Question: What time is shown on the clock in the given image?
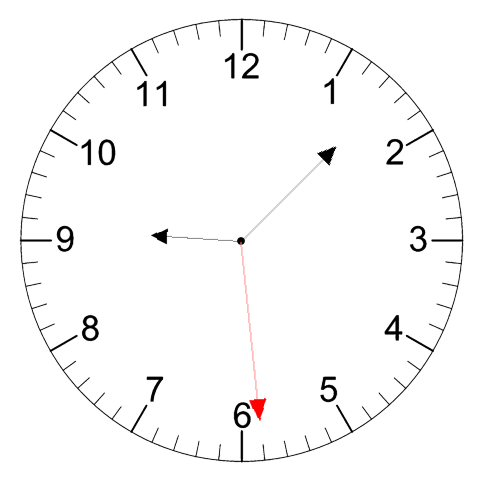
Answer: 09:07:29